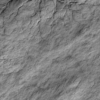
Label: not_dusty